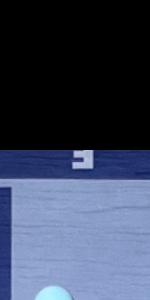
Label: Empty